Aerial crown-view tile of a tropical tree (Barro Colorado Island, Panama), acquired 20250414:
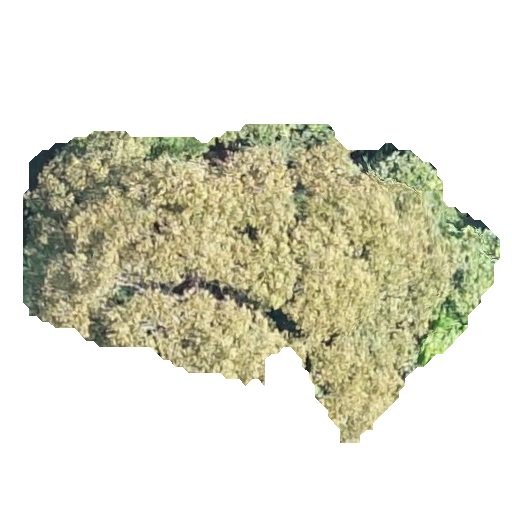
Species: Dipteryx oleifera
GBIF accepted scientific name: Dipteryx oleifera
Crown area: 148.063 m²